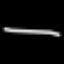
Label: line